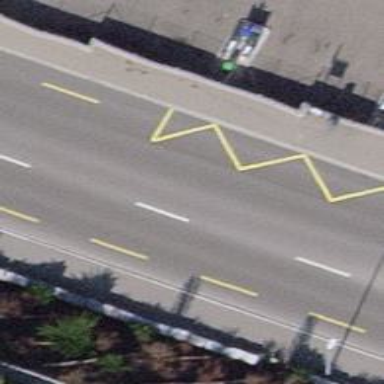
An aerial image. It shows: Primary highway with asphalt surface. It also has lane for cyclists on both sides.